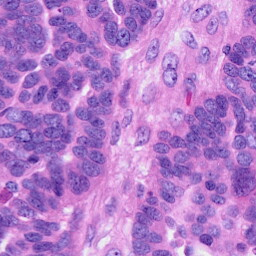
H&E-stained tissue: Ovarian